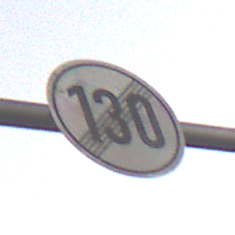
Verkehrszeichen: EndeGeschwindigkeit130
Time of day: SunriseSunset
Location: Outdoor (Nature)
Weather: Clear
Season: NotSpecified
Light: Natural